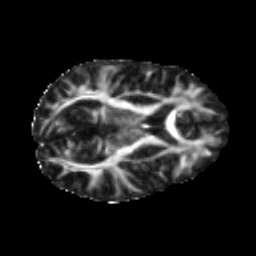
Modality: FA
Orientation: axial
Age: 31
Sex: female
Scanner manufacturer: ge
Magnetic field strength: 3 T
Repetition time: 7.8 s
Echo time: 0.0606 s